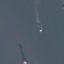
Land use / land cover: SeaLake